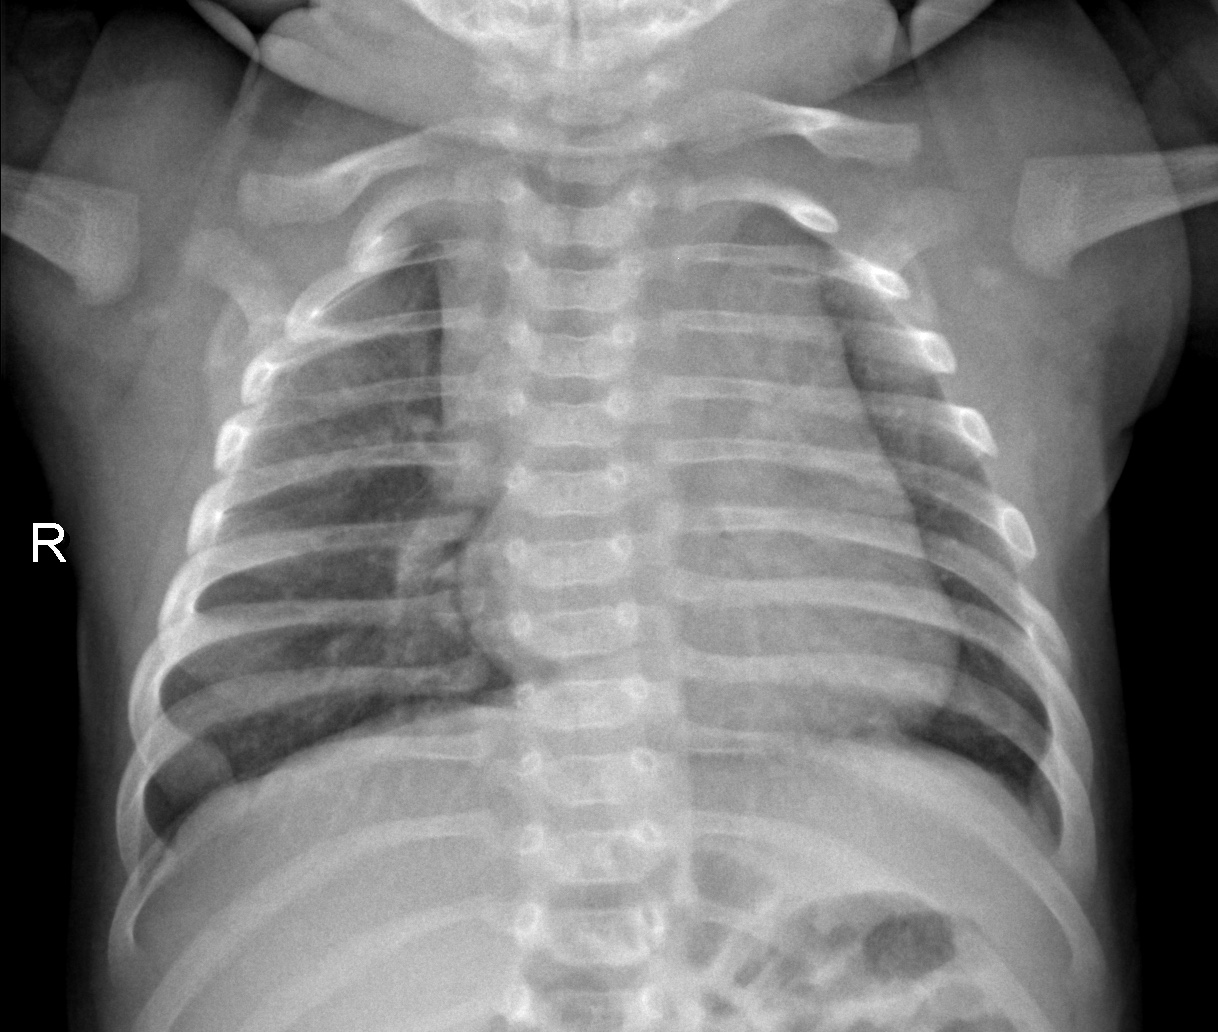
Diagnosis: NORMAL